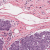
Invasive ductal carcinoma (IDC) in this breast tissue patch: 1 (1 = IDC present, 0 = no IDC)